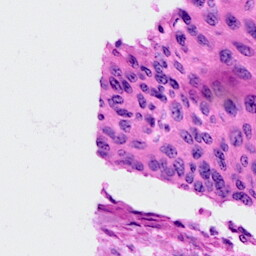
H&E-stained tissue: Cervix